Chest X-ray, AP view. Patient: 52 years old, sex M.
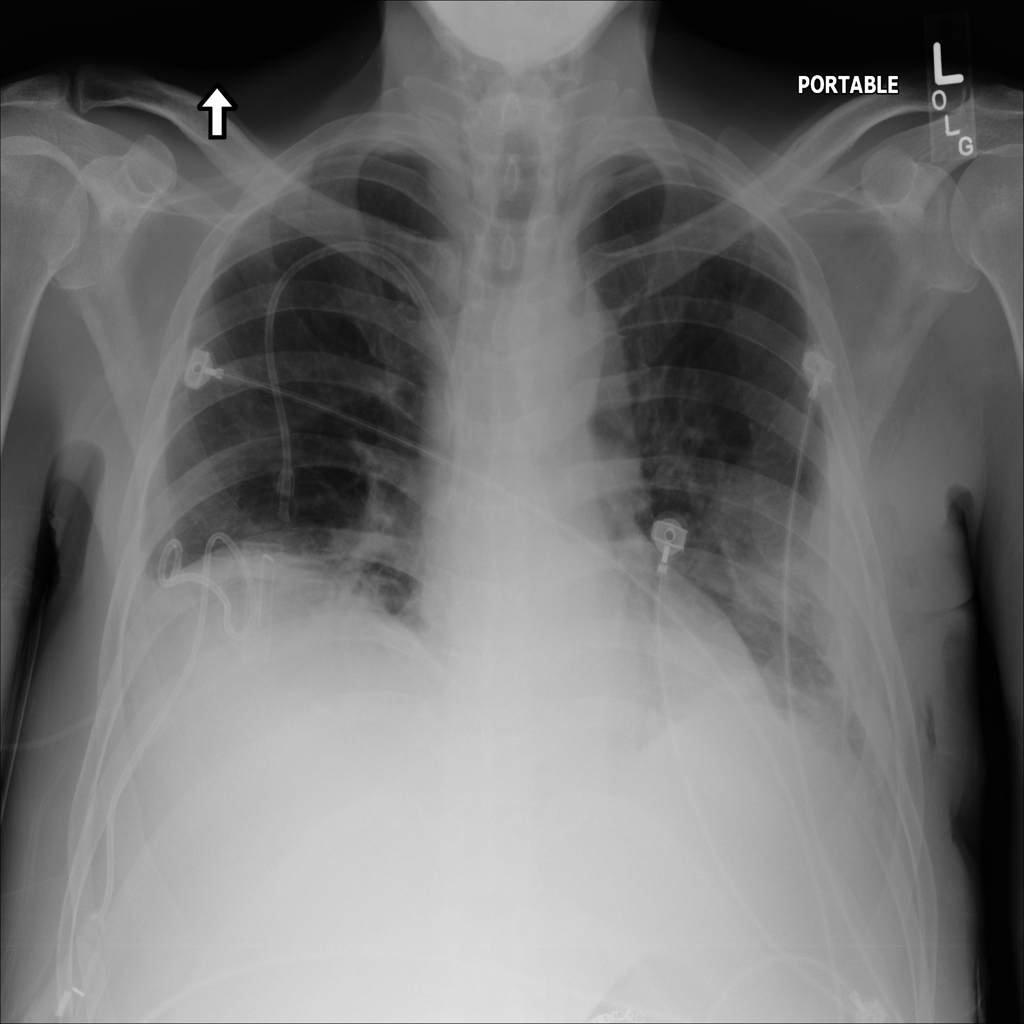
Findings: Atelectasis, Pleural_Thickening